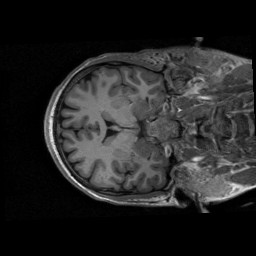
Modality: T1w
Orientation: axial